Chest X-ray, AP view. Patient: 42 years old, sex F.
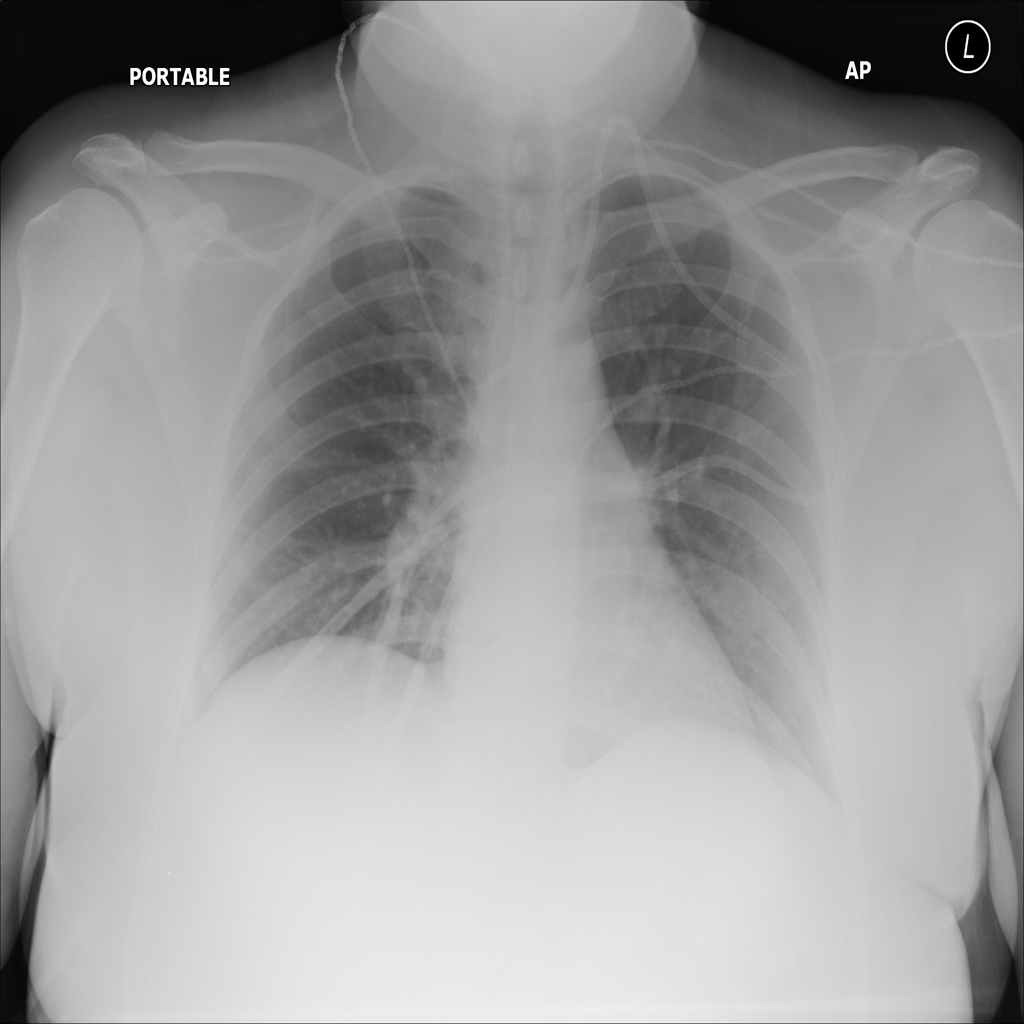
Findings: No Finding